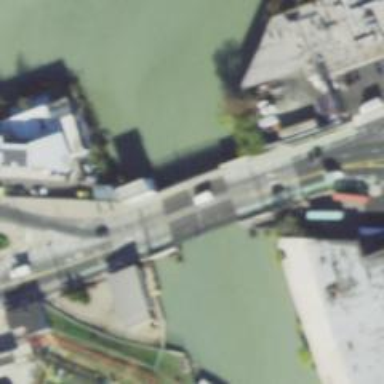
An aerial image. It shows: Primary highway crossing bascule movable bridge.